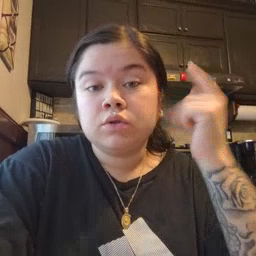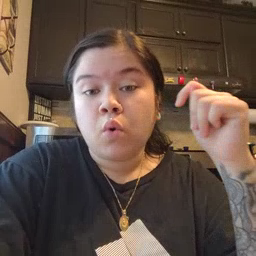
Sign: toy